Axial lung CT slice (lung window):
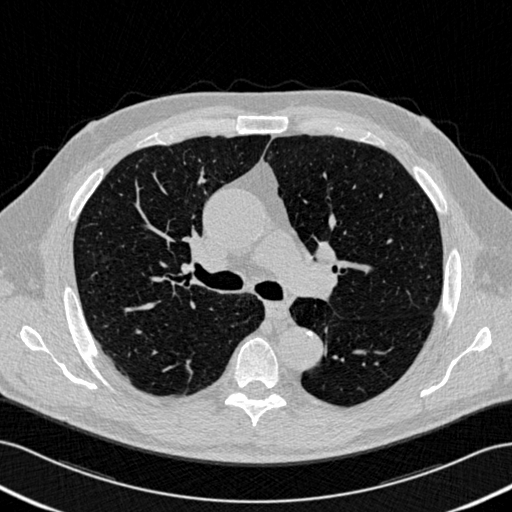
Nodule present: no